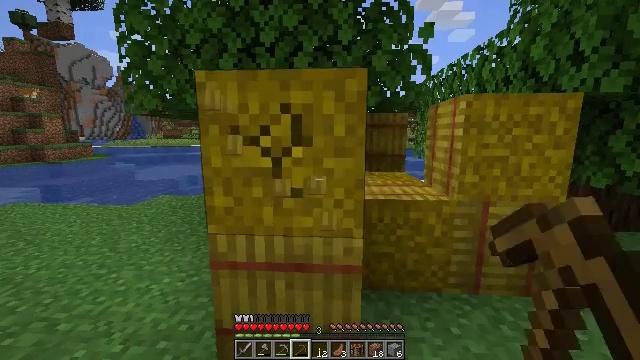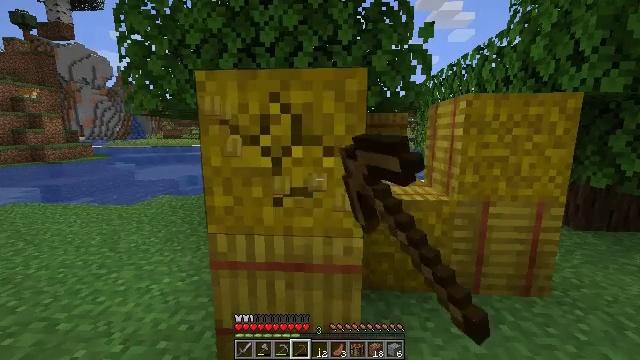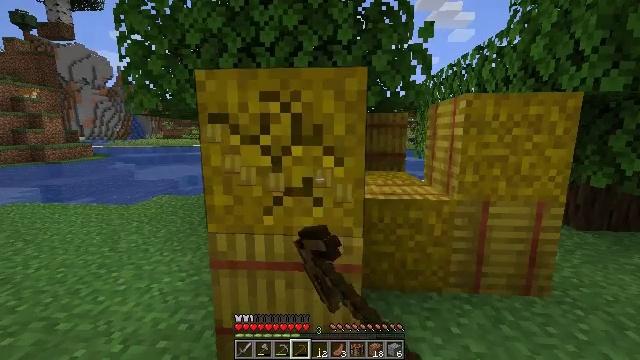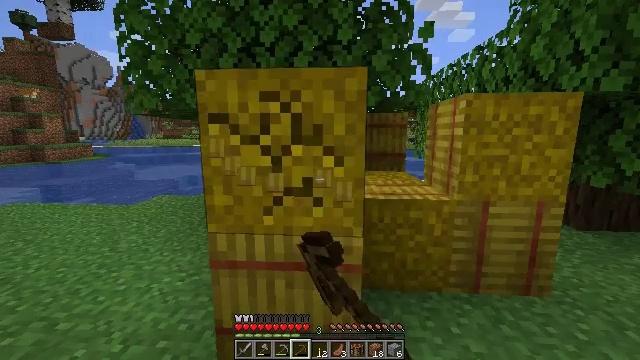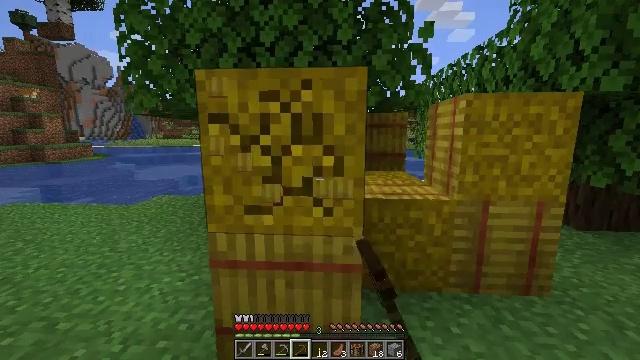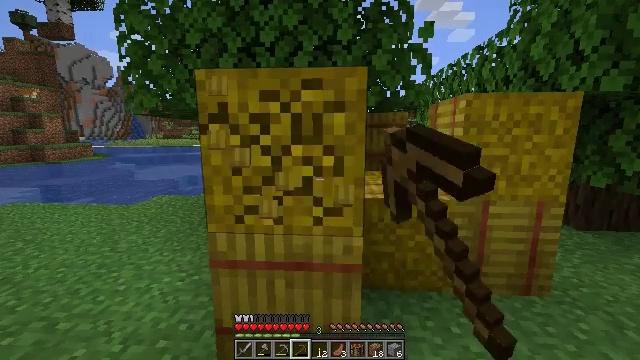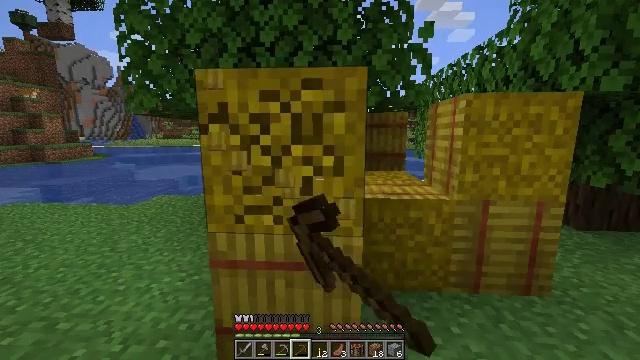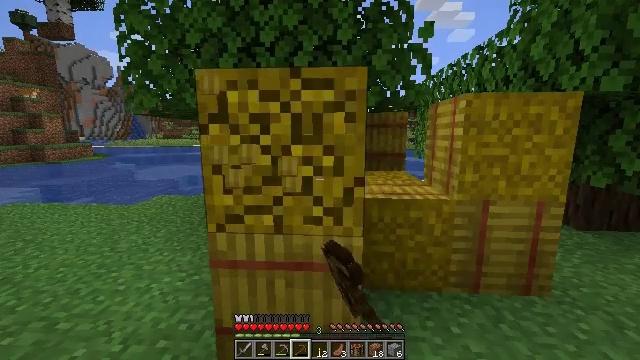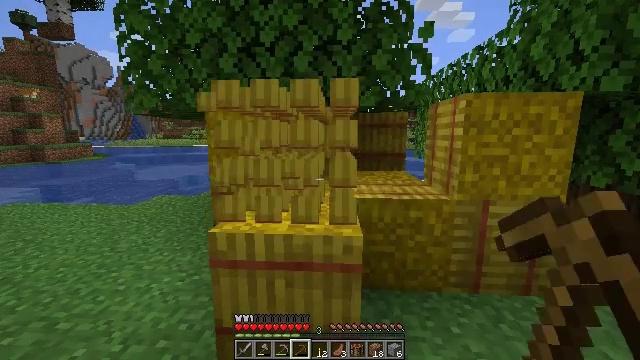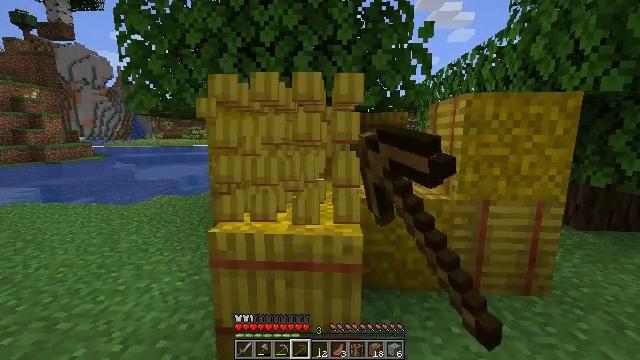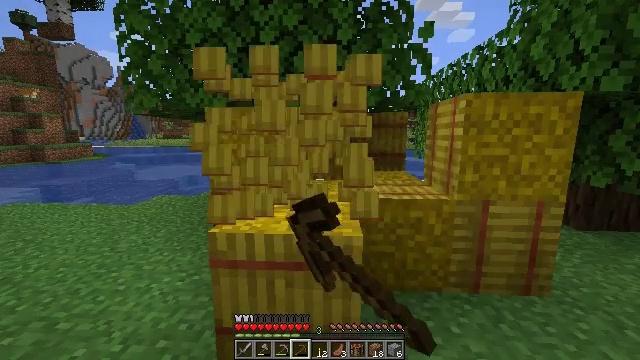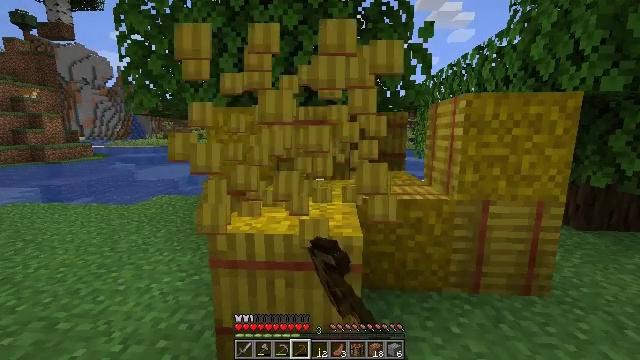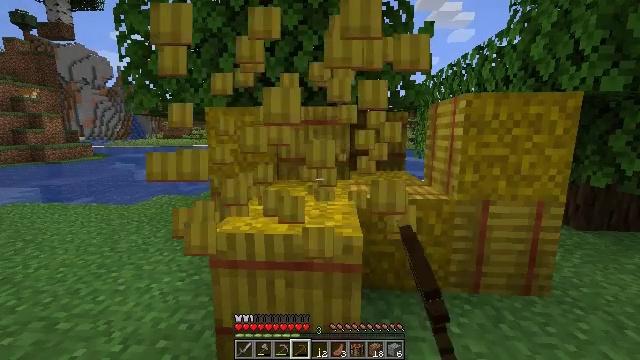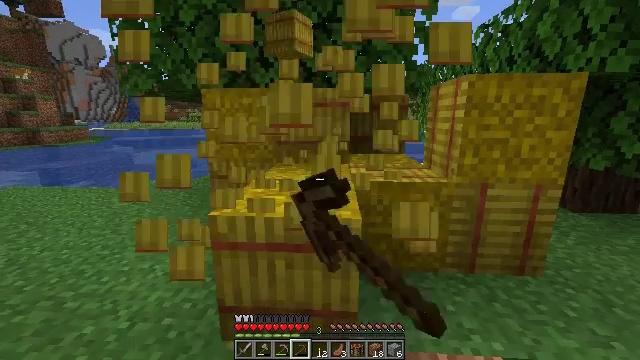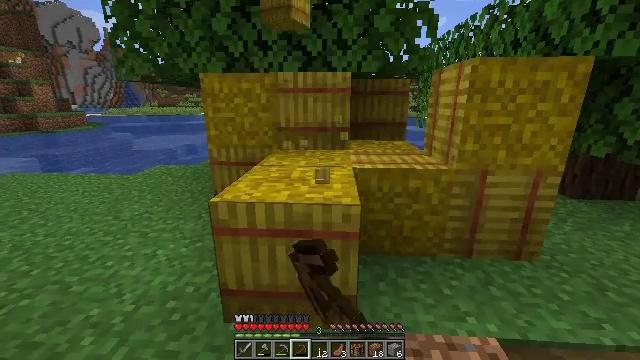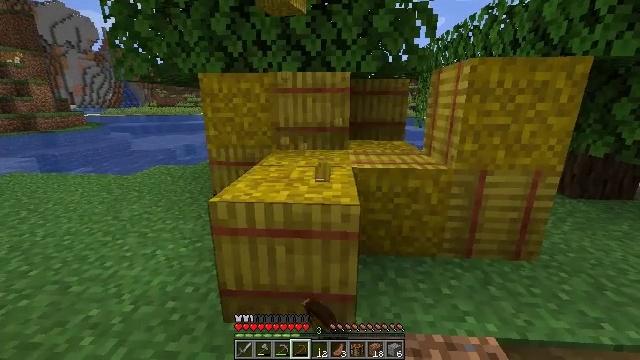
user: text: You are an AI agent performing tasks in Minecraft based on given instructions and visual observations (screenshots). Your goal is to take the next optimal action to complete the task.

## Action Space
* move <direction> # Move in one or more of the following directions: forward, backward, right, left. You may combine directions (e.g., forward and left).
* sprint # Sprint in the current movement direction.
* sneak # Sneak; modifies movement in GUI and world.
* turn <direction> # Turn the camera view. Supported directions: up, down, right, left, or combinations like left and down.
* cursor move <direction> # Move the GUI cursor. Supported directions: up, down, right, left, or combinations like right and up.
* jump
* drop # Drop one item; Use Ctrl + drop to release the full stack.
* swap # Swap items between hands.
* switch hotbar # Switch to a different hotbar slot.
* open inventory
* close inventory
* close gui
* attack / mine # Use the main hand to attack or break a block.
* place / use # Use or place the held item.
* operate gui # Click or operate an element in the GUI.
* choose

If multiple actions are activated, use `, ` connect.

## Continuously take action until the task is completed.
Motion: motion action
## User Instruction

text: Break the hay block to collect it.
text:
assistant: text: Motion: attack / mine
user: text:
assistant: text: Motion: attack / mine
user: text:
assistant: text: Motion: attack / mine
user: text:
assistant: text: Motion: attack / mine
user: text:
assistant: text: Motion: attack / mine
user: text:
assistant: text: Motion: attack / mine
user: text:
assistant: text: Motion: attack / mine
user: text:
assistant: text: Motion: attack / mine
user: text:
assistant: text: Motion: attack / mine
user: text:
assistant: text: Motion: attack / mine
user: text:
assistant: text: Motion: attack / mine
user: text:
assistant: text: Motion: attack / mine
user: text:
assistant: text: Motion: turn down, attack / mine
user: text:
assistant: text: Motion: turn down, attack / mine
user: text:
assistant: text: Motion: attack / mine
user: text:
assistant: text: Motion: attack / mine
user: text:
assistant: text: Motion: attack / mine
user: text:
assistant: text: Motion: attack / mine
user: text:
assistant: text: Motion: attack / mine
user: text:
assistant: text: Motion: attack / mine
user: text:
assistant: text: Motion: attack / mine
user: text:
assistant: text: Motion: attack / mine
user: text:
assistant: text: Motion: attack / mine
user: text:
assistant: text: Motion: attack / mine
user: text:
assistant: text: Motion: attack / mine
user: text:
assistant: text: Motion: attack / mine
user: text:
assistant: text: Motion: attack / mine
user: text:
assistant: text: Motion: attack / mine
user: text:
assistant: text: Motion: attack / mine
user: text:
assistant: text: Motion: attack / mine